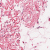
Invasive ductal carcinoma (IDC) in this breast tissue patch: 0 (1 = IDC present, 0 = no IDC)